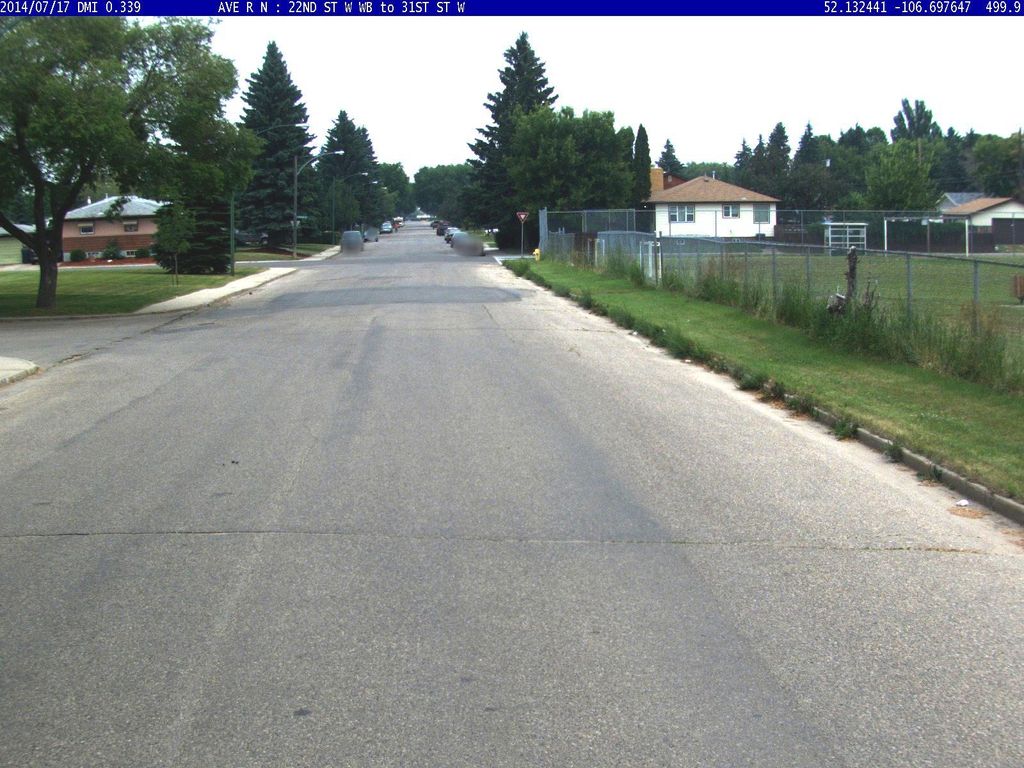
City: saskatoon